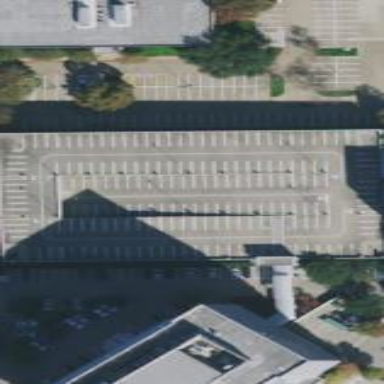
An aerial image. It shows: Multi-storey parking building.